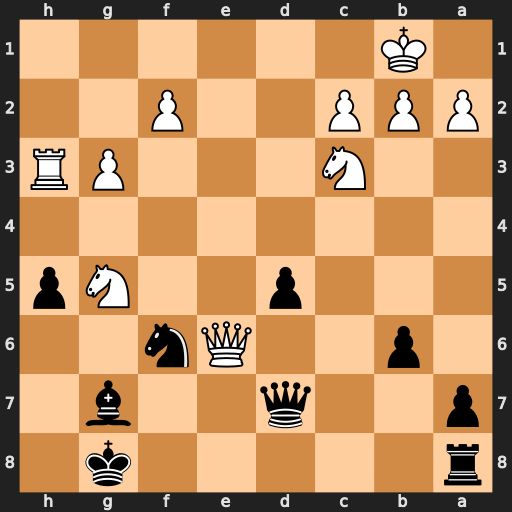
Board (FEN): r5k1/p2q2b1/1p2Qn2/3p2Np/8/2N3PR/PPP2P2/1K6
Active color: b
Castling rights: -
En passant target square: -
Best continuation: Qxe6 Nxe6 Re8